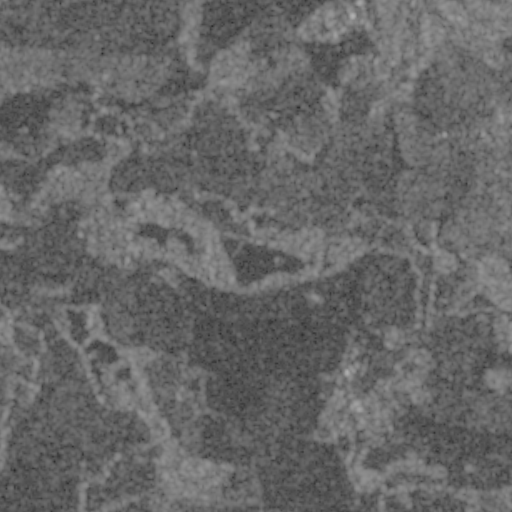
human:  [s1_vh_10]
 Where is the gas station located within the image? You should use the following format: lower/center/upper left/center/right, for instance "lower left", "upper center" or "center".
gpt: The gas station is located in the lower right of the image.
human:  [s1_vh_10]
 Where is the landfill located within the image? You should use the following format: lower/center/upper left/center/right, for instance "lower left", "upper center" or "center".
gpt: The landfill is located in the upper center of the image.
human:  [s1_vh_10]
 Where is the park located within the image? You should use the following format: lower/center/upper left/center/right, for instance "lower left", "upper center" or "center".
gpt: The park is located in the lower right of the image.
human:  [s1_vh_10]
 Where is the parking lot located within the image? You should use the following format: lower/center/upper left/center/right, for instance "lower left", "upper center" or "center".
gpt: The parking lot is located in the upper left of the image.
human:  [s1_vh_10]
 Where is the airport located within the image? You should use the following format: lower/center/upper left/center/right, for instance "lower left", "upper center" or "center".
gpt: There is no airport in the image.

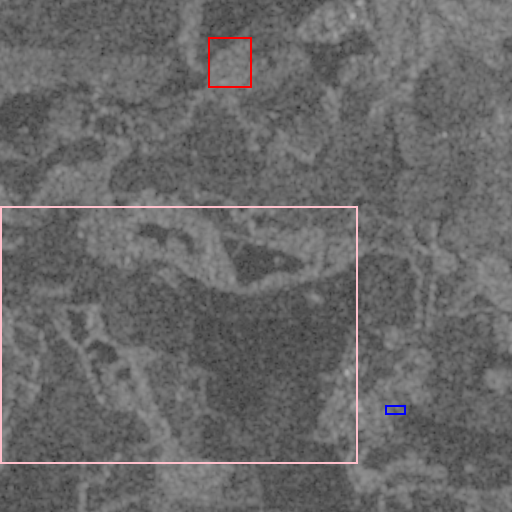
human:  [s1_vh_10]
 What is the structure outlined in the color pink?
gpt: The structure outlined in pink is a crop field.
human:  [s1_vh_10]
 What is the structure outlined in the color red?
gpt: The structure outlined in red is a landfill.
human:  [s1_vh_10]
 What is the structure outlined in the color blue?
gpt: The structure outlined in blue is a park.
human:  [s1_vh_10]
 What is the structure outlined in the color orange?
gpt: There is no orange outline.